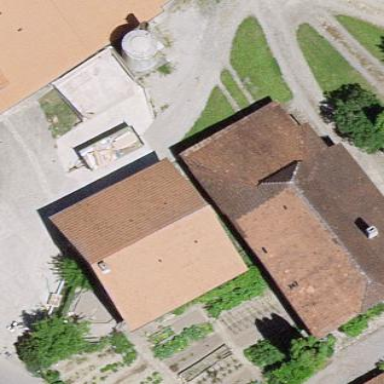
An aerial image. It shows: Rural barn.